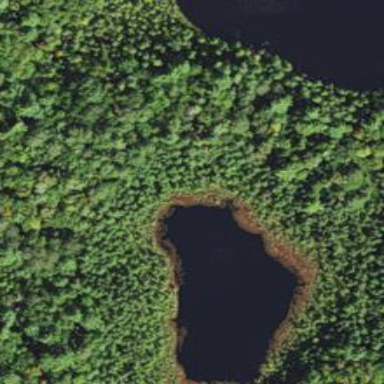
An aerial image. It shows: Serene pond surrounded by nature.